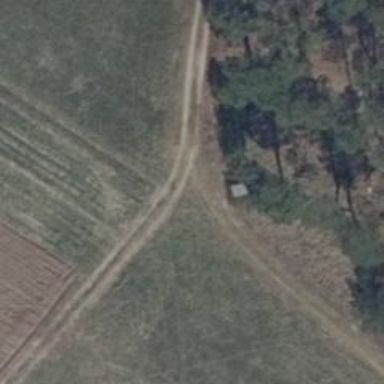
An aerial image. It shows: Hunting stand.